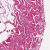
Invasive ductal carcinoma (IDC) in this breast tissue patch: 0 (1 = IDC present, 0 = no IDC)